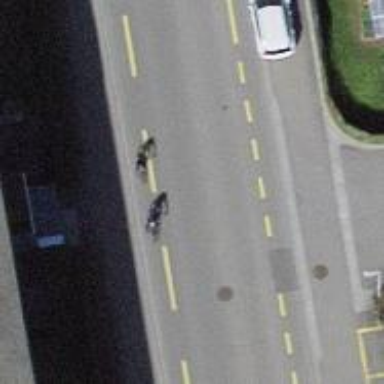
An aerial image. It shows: Tertiary road with asphalt surface. There is lane for cyclists on both sides of the road.